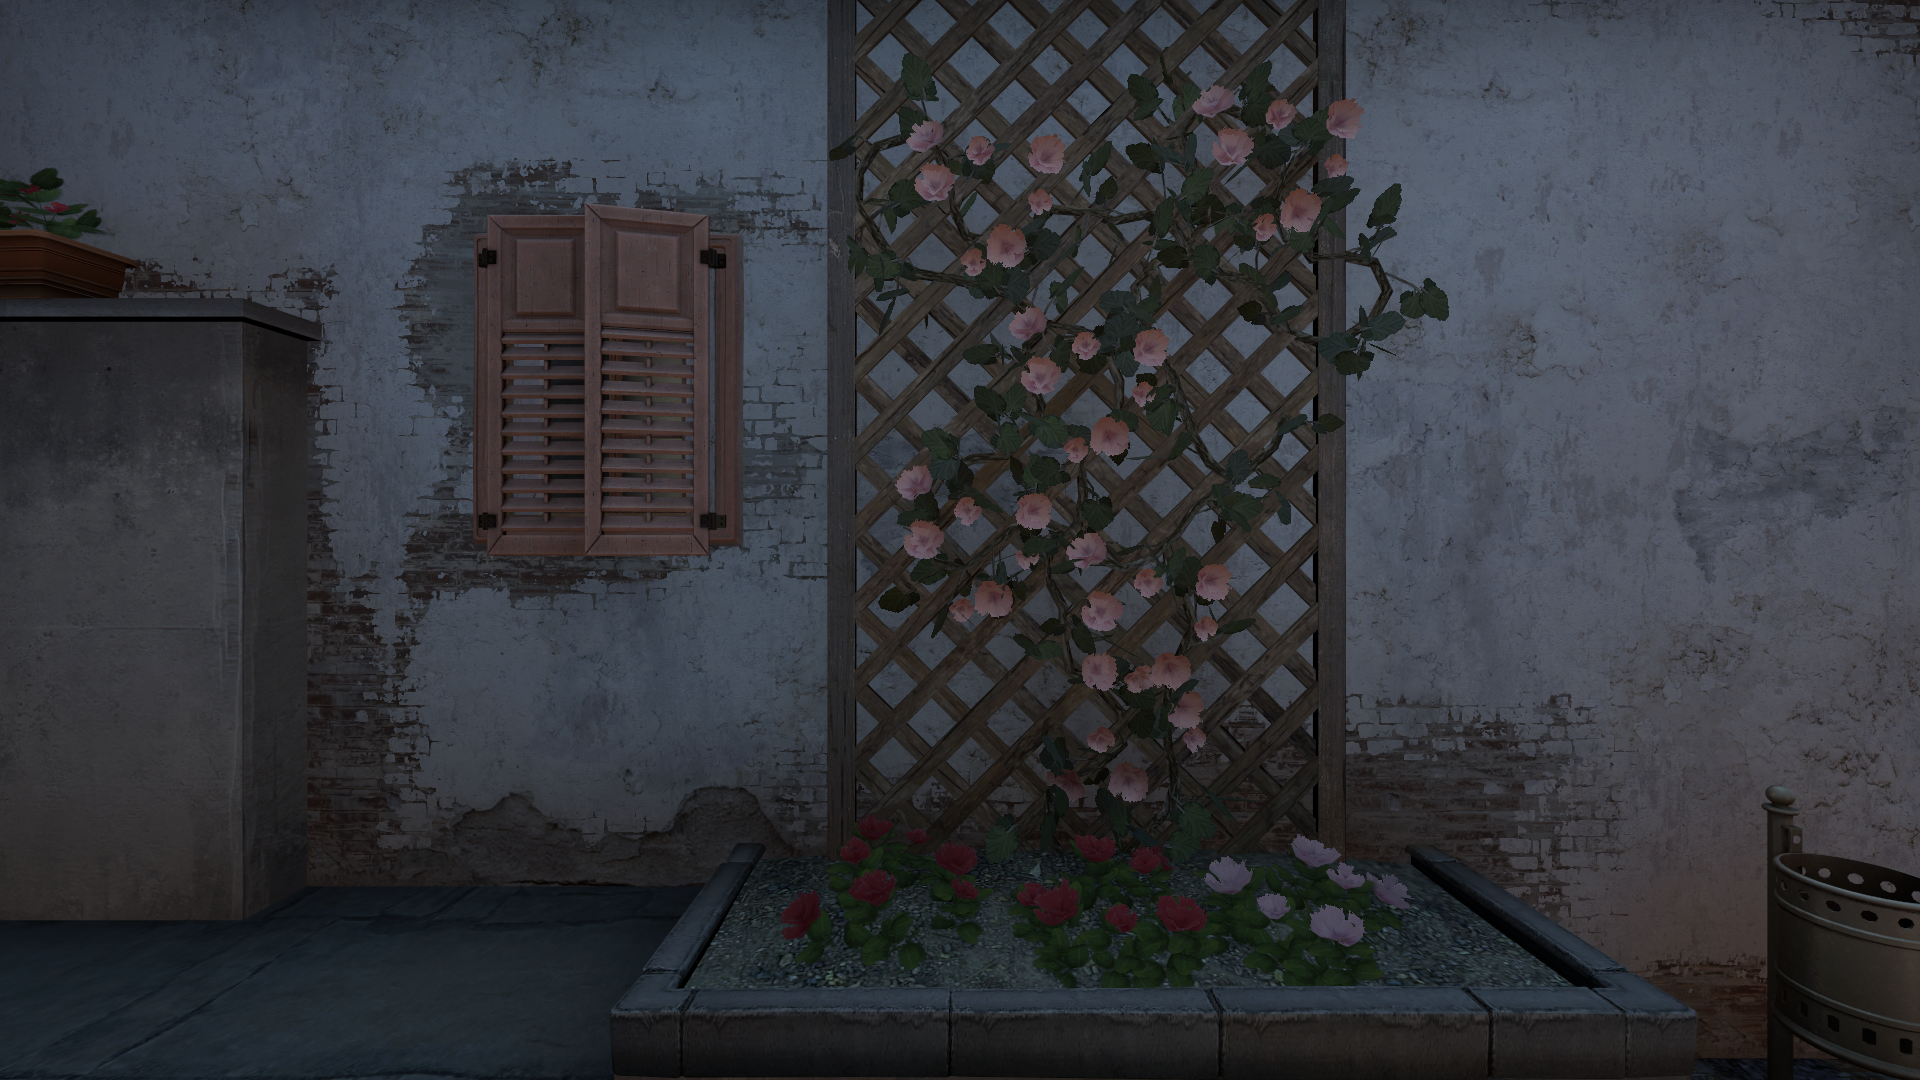
Map: de_inferno